Question: I am getting Syntax error - '"No enclosing instance of the type MainFragmentActivity is accessible in scope"' in the method 'buildReport' -

'''
public void buildReport(View v)
{
//Syntax error here
new VerifyDialogue(MainFragmentActivity.this).execute(dateRange);
}
'''
-
'''
class VerifyDialogue extends AsyncTask<String, String, String> {
public MainFragmentActivity activity;
public VerifyDialogue(MainFragmentActivity a)
{
//this is how I am getting instance of another activity
this.activity = a;
}
@Override
protected void onPreExecute() {
super.onPreExecute();
pDialog = new ProgressDialog(getActivity());
pDialog.setMessage("Initializing Please Wait");
pDialog.setTitle("Loading");
pDialog.setCancelable(true);
pDialog.show();
}
protected String doInBackground(String... args) {
return "";
}
protected void onPostExecute(String result) {
//there are records in the sync queue
AlertDialog.Builder alert =
new AlertDialog.Builder(
ReportsTypeActivity.this);
alert.setTitle("User Records!");
alert.setMessage("You have records on the server.");
alert.setPositiveButton("FIX",
new DialogInterface.OnClickListener() {
public void onClick(
DialogInterface dialog,
int whichButton)
{
dialog.cancel();
//Calling method of activity MainFragmentActivity
activity.nonsyncscreen();
}
});
AlertDialog alertDialog = alert.create();
alertDialog.show();
}
'''
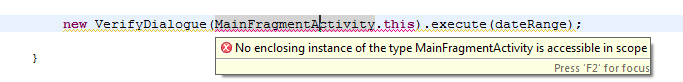
Answer: you can use 'MainFragmentActivity.this' only in a nested class. so means your method 'buildReport(View v)' is not in a nested class inside of 'MainFragmentActivity'class
possible solution, pass an instance of 'MainFragmentActivity' to constructor of 'ReportsTypeActivity'
another possible solution:
Mainfragment class:
'''
{
private static MainFragmentActivity instance;
public onCreate(...){
instance = this;
}
public static MainFragmentActivity getInstance(){
return instance;
}
}
'''
ReportsTypeActivity-class:
'''
public void buildReport(View v)
{
//Syntax error here
new VerifyDialogue(MainFragmentActivity.getInstance()).execute(dateRange);
}
'''
EDIT: getInstance() should be static